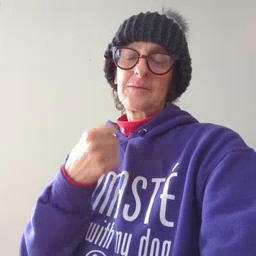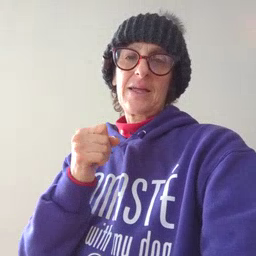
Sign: make